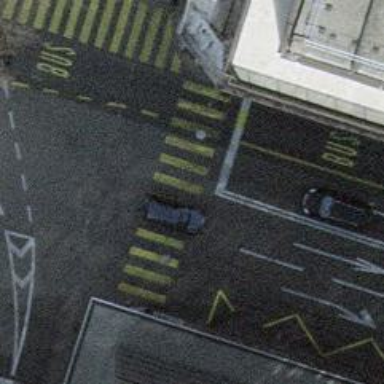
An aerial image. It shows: Crossing with traffic signals.